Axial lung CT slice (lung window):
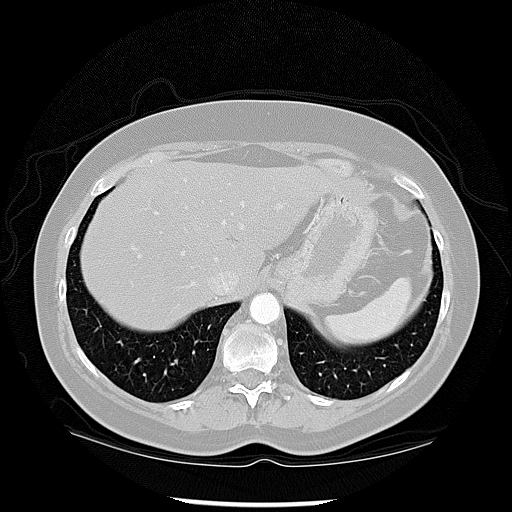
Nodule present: no